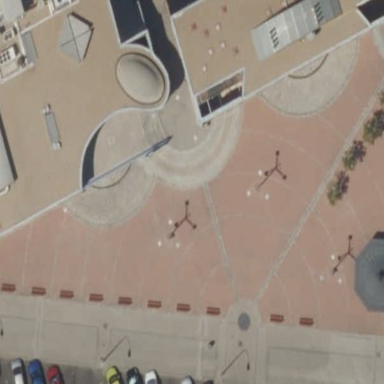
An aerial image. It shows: Pedestrian road paved with paving stones.